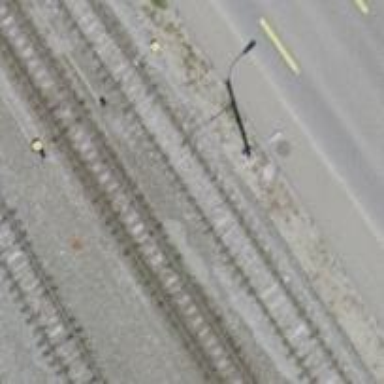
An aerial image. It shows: Railway track with contact lines for electrification.